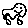
Label: car